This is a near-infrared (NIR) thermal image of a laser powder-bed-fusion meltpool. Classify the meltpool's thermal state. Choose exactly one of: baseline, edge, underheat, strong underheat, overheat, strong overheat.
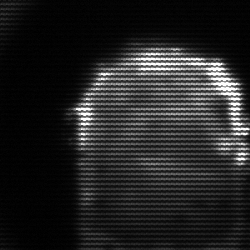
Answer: baseline